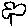
Label: flower